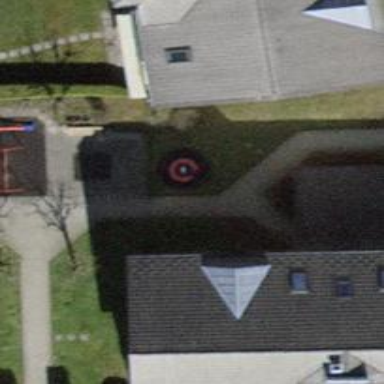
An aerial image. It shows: Playground featuring roundabout.